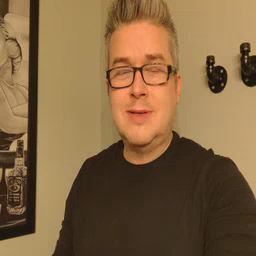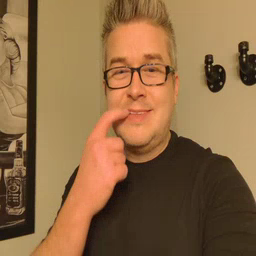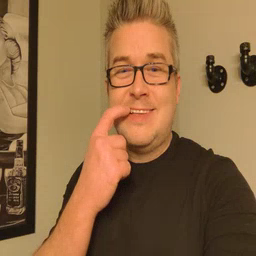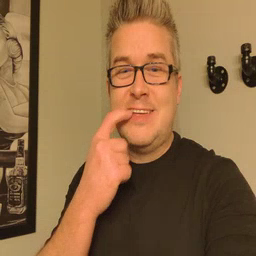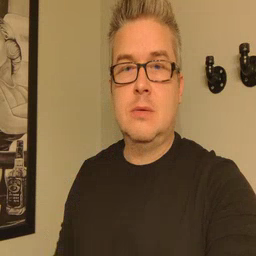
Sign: tooth